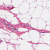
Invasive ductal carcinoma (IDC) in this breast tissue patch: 0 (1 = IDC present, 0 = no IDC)